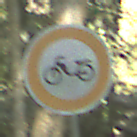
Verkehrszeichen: VerbotMofas
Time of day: Midday
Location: Outdoor (Nature)
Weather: Clear
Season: NotSpecified
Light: Natural